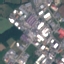
Label: Industrial